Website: crate-barrel
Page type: billing-address
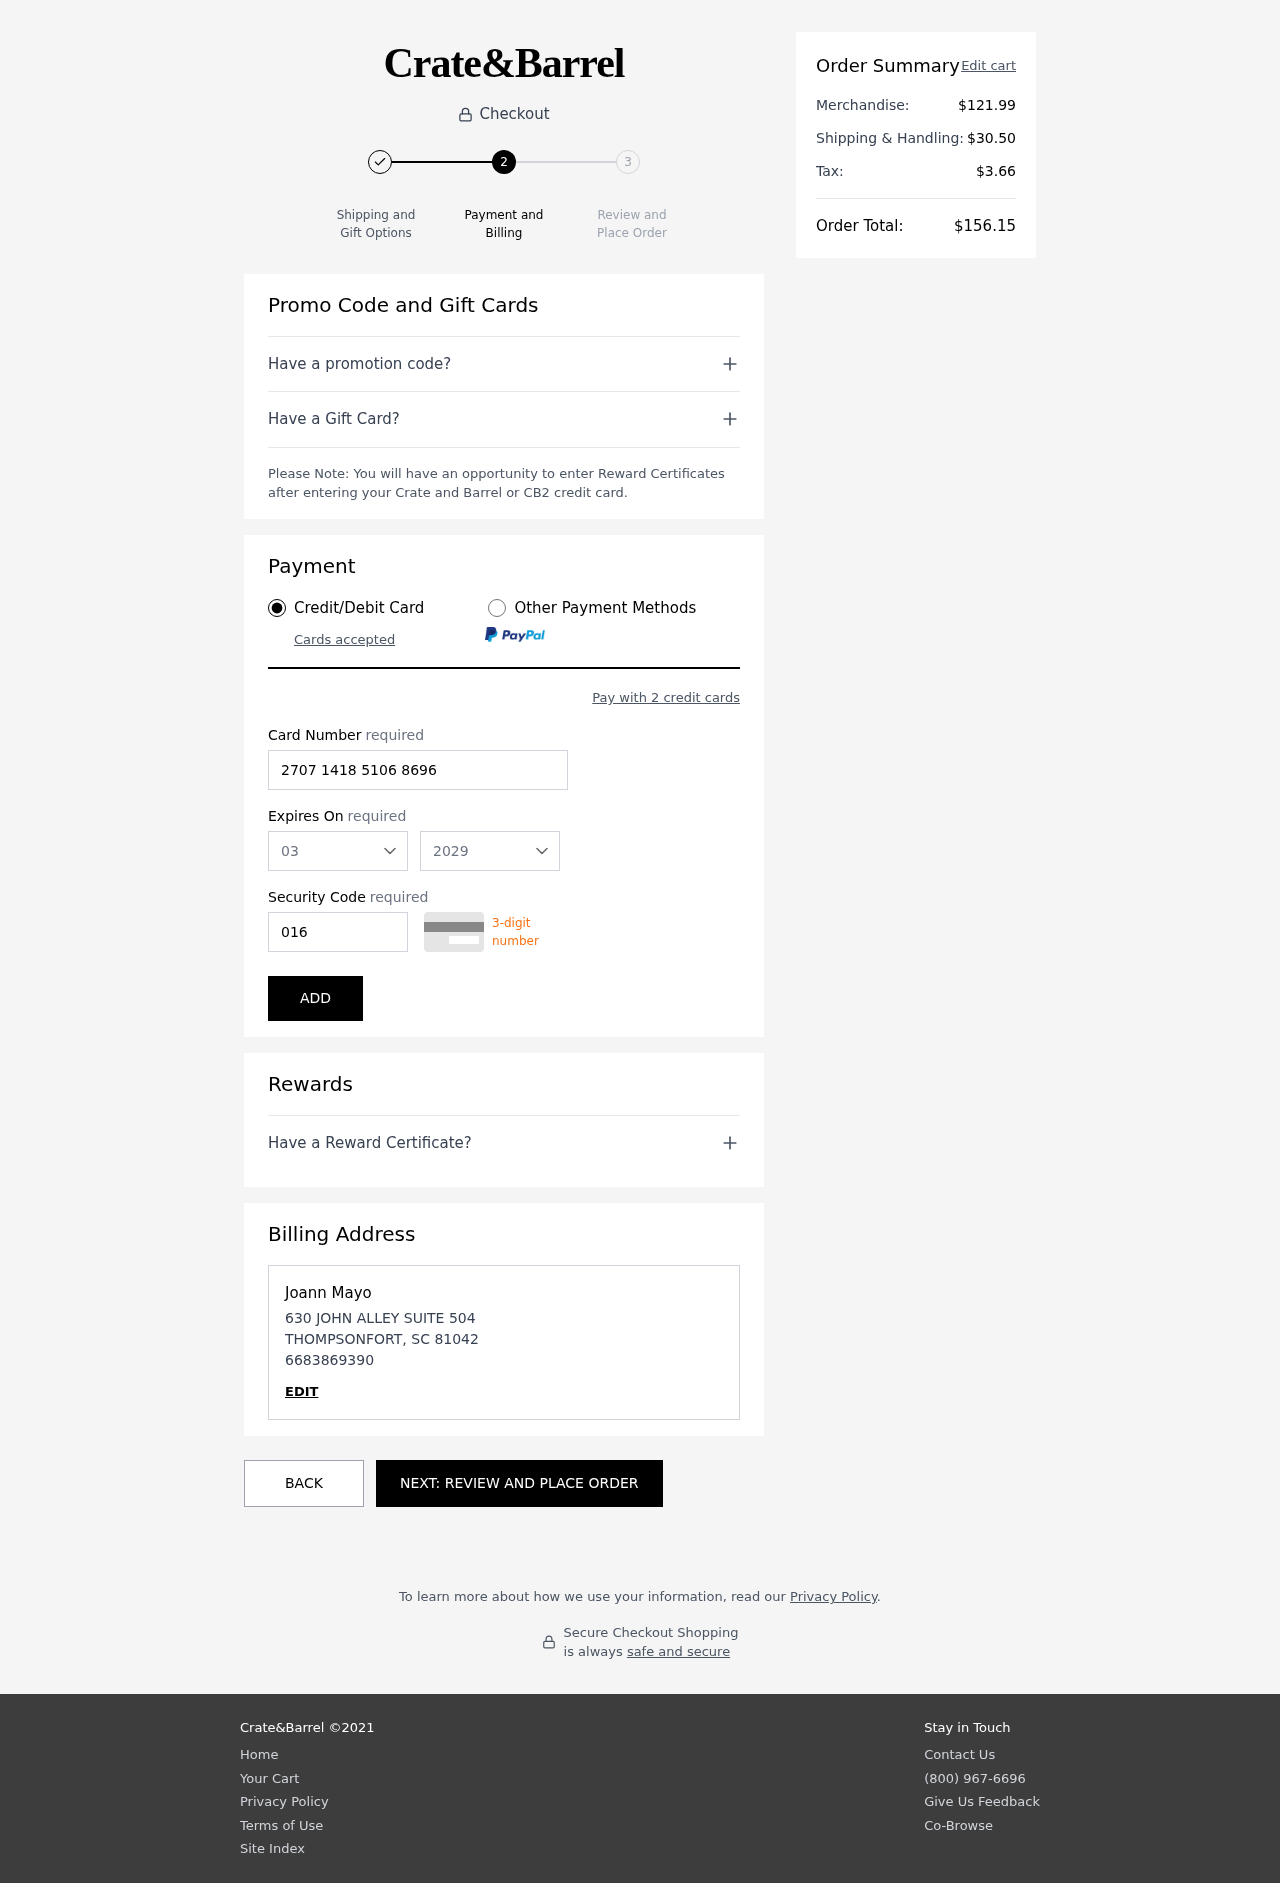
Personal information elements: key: PII_CARD_CVV
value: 016
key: PII_CARD_EXPIRY_MONTH
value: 03
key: PII_CARD_EXPIRY_YEAR
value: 29
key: PII_CARD_NUMBER
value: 2707 1418 5106 8696
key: PII_CITY
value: THOMPSONFORT
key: PII_FULLNAME
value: Joann Mayo
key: PII_PHONE
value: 6683869390
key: PII_POSTCODE
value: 81042
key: PII_STATE_ABBR
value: SC
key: PII_STREET
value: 630 JOHN ALLEY SUITE 504
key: PII_FIRSTNAME
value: Joann
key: PII_LASTNAME
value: Mayo
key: PII_PHONE_LINE
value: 9390
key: PII_PHONE_SUFFIX
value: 9390
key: PII_POSTCODE_FULL
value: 81042
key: PII_PHONE2
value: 6683869390
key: PII_PHONE3
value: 6683869390
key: PII_FULLNAME2
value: Joann Mayo
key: PII_FULLNAME3
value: Joann Mayo
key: PII_FIRSTNAME2
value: Joann
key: PII_FIRSTNAME3
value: Joann
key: PII_LASTNAME2
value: Mayo
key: PII_LASTNAME3
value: Mayo
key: PII_FIRSTNAME_DERIVED
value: Joann
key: PII_LASTNAME_DERIVED
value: Mayo
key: PII_PHONE_NUMERIC
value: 6683869390
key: PII_PHONE_LINE_NUMERIC
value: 9390
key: PII_PHONE_SUFFIX_NUMERIC
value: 9390
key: PII_POSTCODE_NUMERIC
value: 81042
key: PII_PHONE2_NUMERIC
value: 6683869390
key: PII_PHONE3_NUMERIC
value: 6683869390
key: PII_FULLNAME_DERIVED
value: Joann Mayo
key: PII_NAME_FULL_DERIVED
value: Joann Mayo
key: PII_PHONE_DIGITS
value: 6683869390
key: PII_PHONE_LAST4
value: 9390
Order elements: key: ORDER_SUBTOTAL
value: $121.99
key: ORDER_SHIPPING_COST
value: $30.50
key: ORDER_TAX
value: $3.66
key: ORDER_TOTAL
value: $156.15